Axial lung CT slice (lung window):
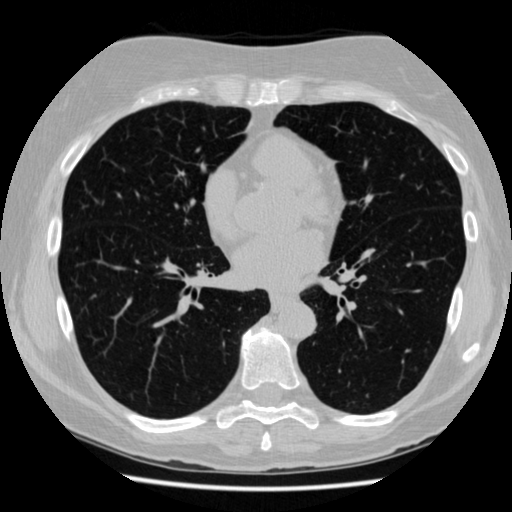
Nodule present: no